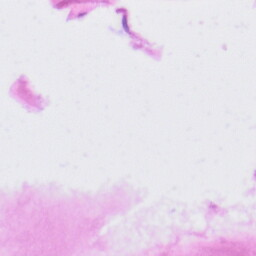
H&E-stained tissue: Tonsil